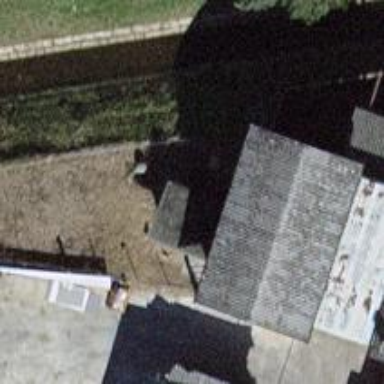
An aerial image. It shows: Farm building.